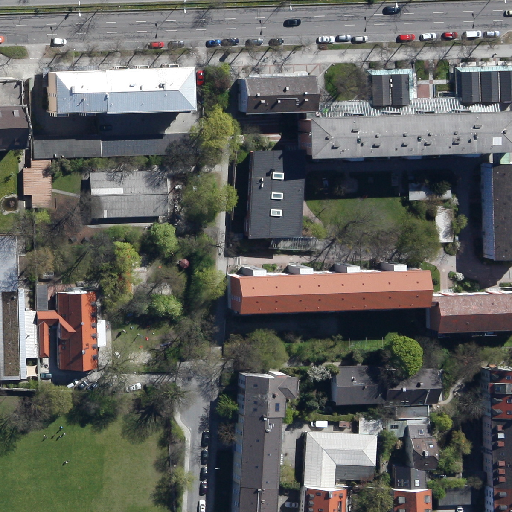
Referring expression: road marking